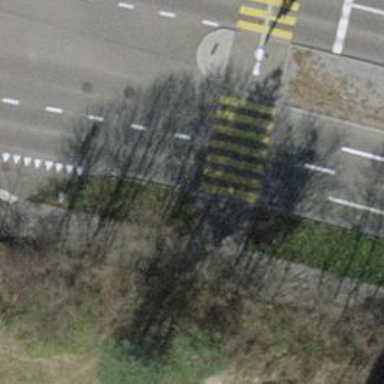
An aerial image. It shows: Road crossing with traffic signals.